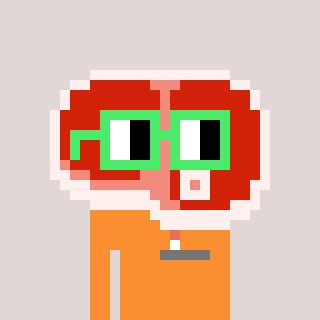
a pixel art character with square light green glasses, a steak-shaped head and a orange-colored body on a warm background